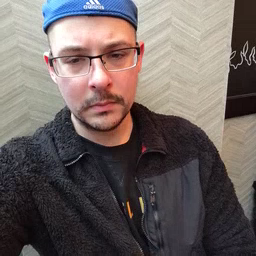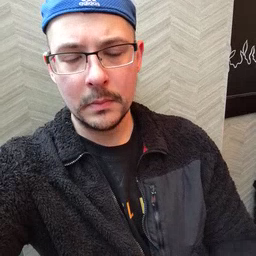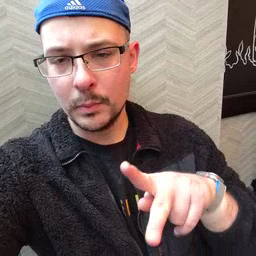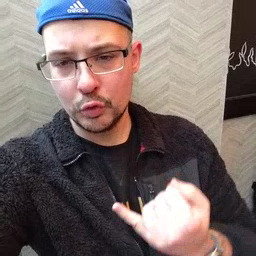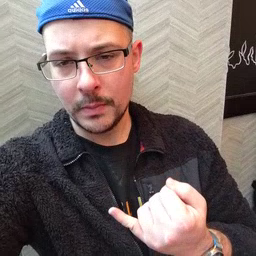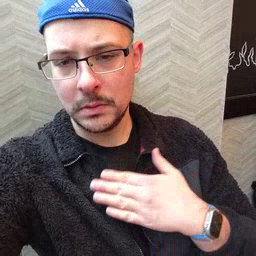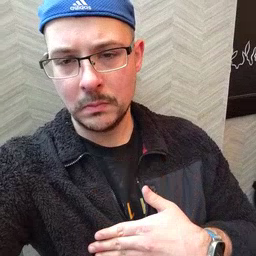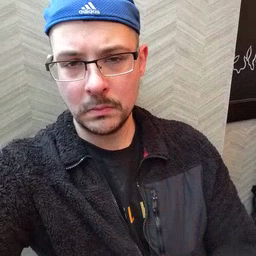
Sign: pajamas